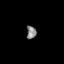
Tissue: lung
Cell type: Epithelial cells
Senescence score: 0.1907
Nuclear area (px): 129
Mean DAPI intensity: 128.705